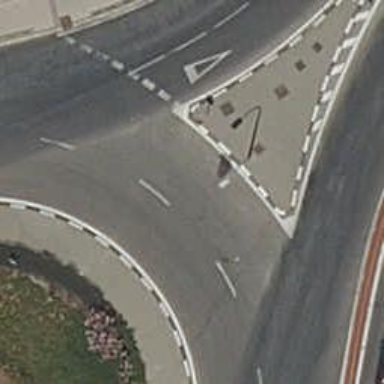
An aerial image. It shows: Roundabout at tertiary road junction.